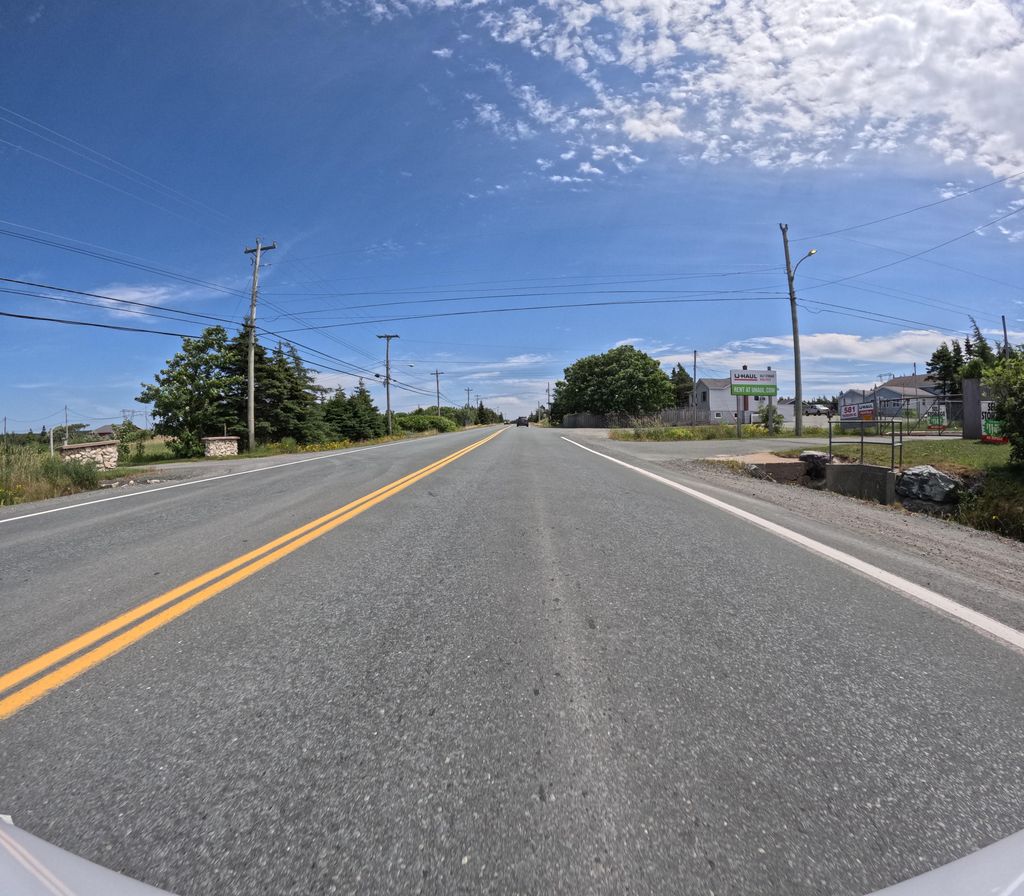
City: st_johns